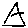
Label: triangle